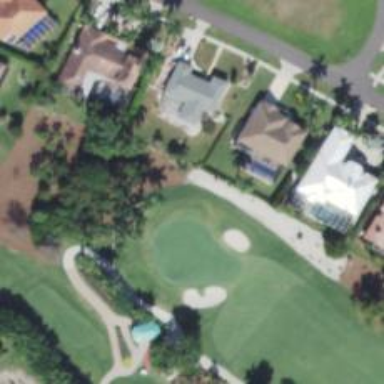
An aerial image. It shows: Golf hole.